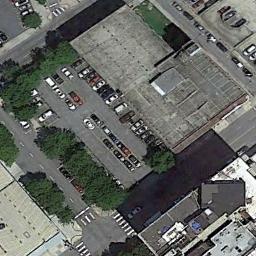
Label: parking_lot